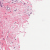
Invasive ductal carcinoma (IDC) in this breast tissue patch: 0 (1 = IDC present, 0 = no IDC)